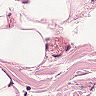
Metastatic tissue present: no